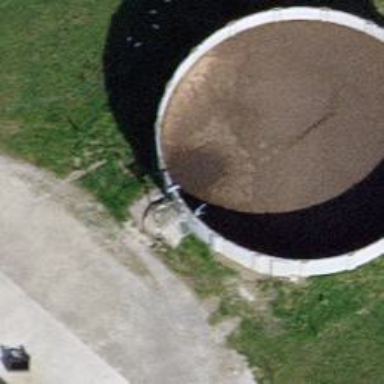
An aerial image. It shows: Storage tank that is man-made.